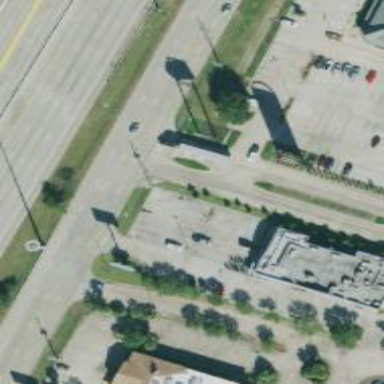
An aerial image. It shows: Secondary road with frontage road.